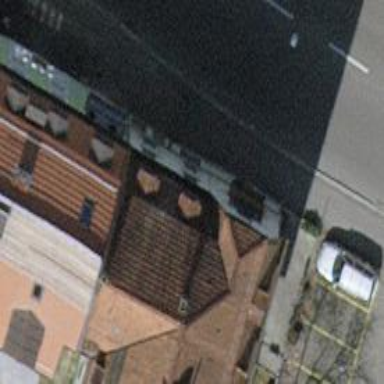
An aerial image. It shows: Restaurant.